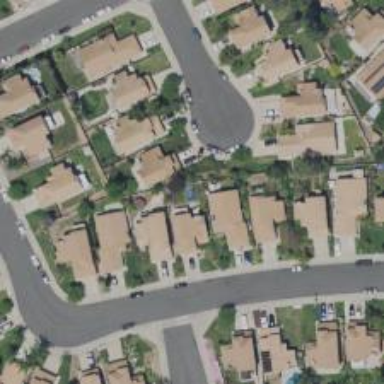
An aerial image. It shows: Neighborhood.